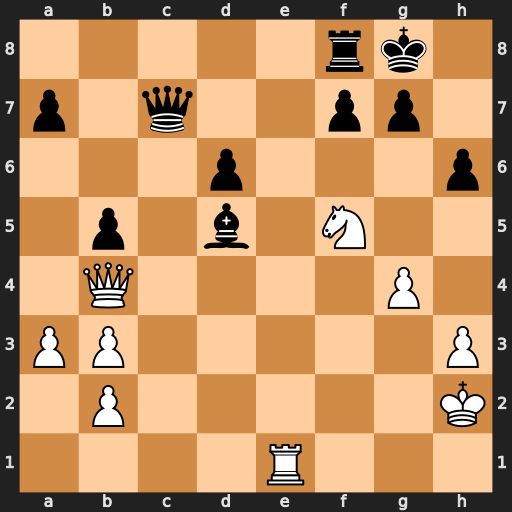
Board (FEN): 5rk1/p1q2pp1/3p3p/1p1b1N2/1Q4P1/PP5P/1P5K/4R3
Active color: w
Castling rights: -
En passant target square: -
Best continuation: Ne7+ Kh8 Nxd5